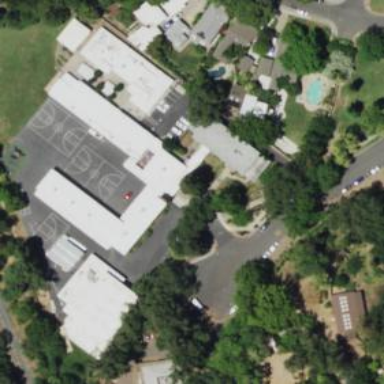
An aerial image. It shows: School.